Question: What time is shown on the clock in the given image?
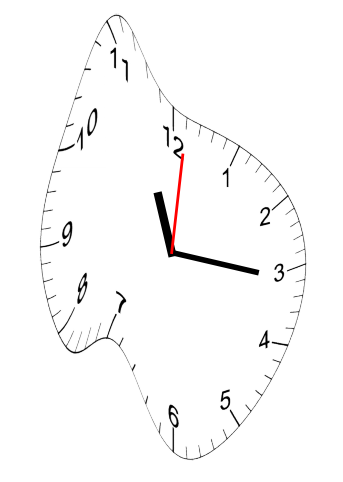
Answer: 11:16:01